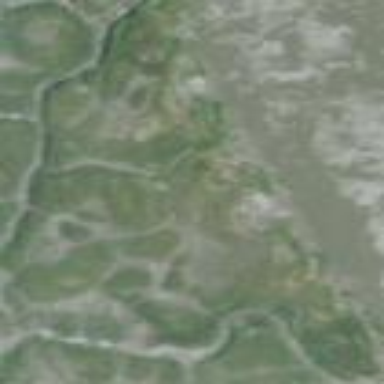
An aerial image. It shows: Tidal saltmarsh wetland area.